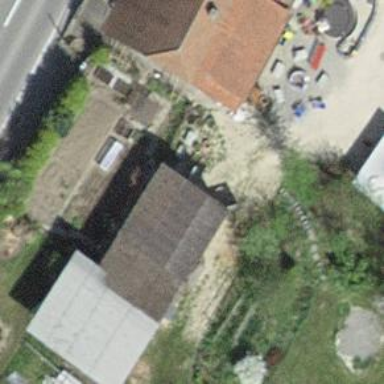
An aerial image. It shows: Barn.